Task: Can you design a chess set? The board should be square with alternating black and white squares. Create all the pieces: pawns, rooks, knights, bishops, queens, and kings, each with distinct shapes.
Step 908:
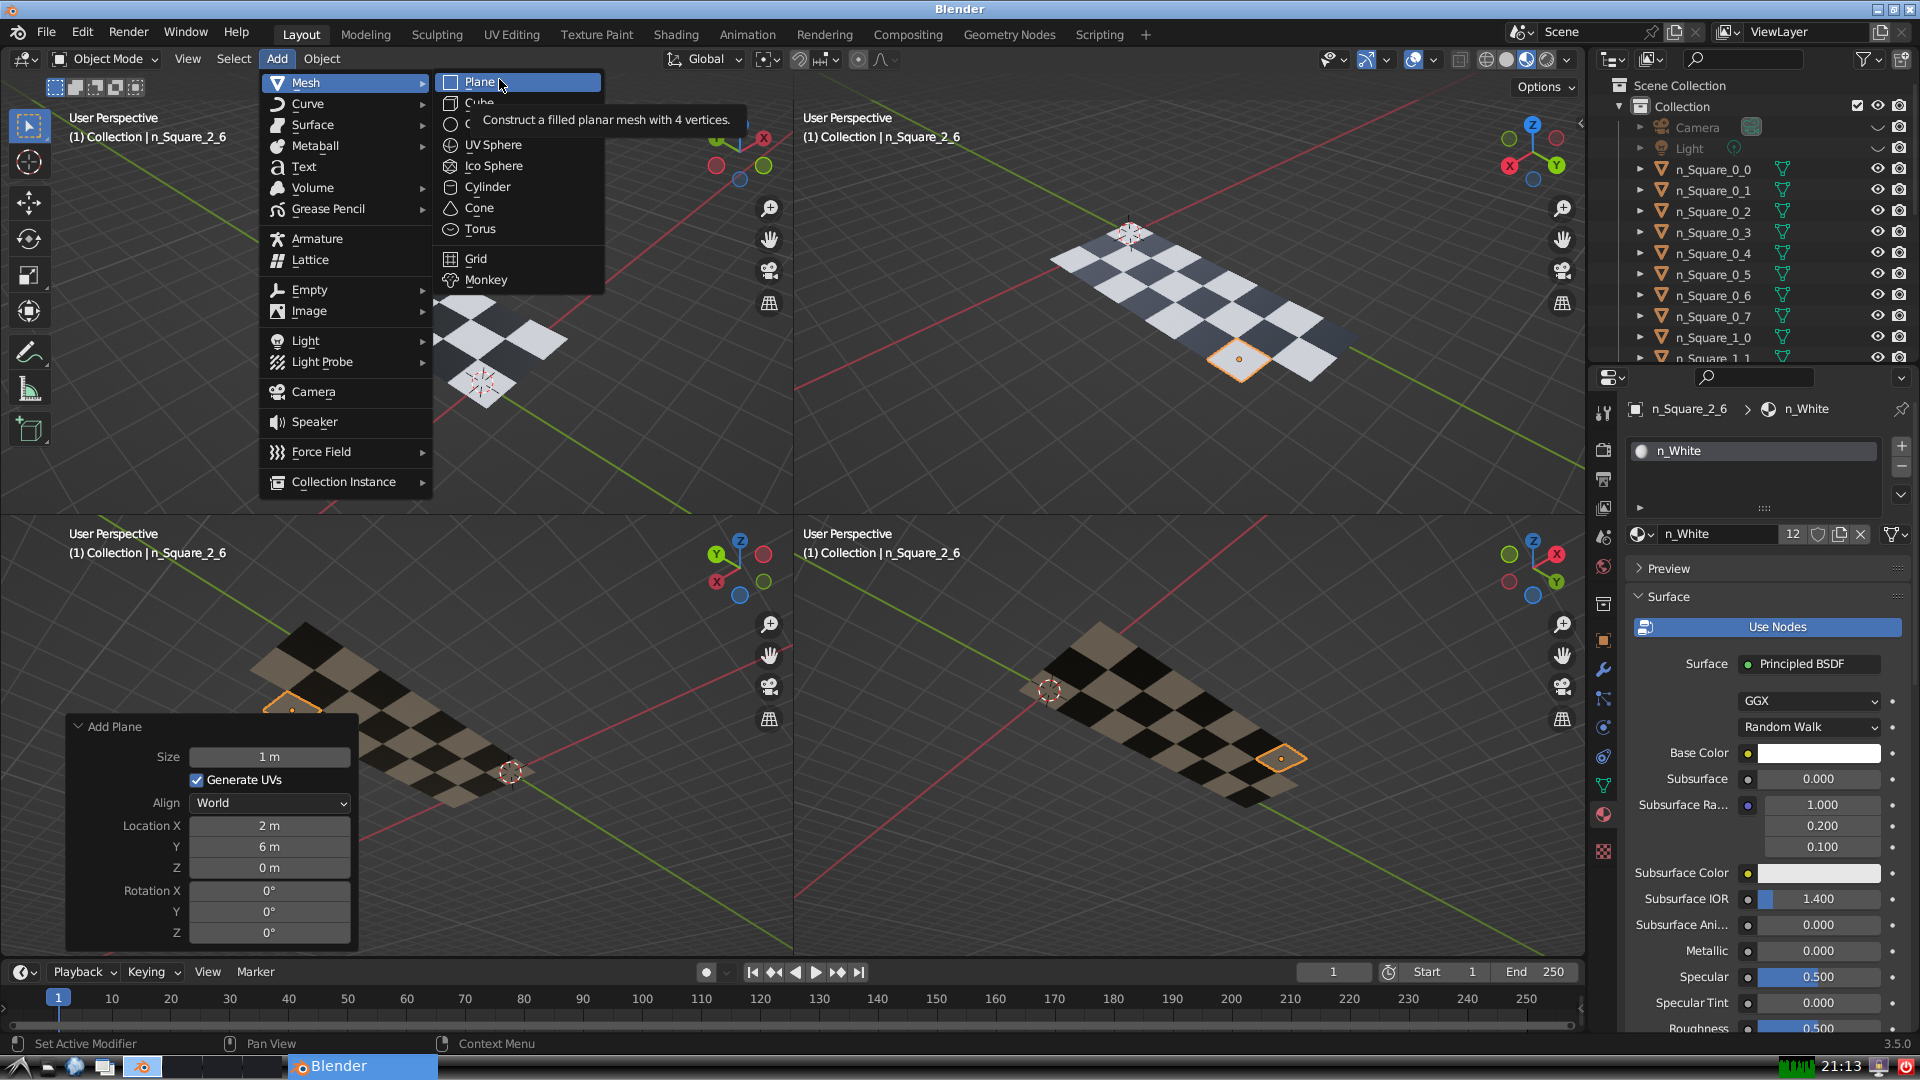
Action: click: no